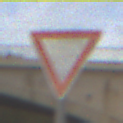
Verkehrszeichen: VorfahrtGewaehren
Umgebung: Outdoor, Suburban
Tageszeit: MorningAfternoon
Wetter: PartlyCloudy
Licht: Natural
Jahreszeit: NotSpecified
Kontrast: HighContrast